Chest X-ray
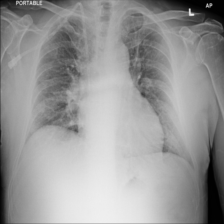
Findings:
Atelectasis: positive
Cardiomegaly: negative
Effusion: negative
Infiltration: negative
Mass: negative
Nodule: negative
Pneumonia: negative
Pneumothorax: negative
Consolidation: negative
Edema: negative
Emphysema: negative
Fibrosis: negative
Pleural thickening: negative
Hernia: negative